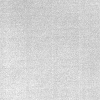
Atmospheric dust classification: dusty